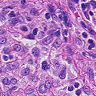
Metastatic tissue present: no